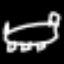
Label: bed